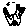
Label: cat